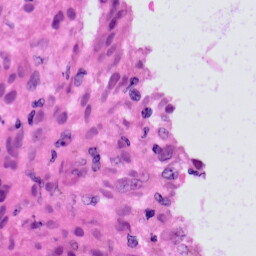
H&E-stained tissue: Skin